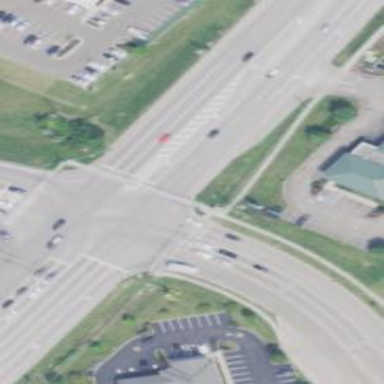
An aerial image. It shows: Traffic island located on footway.